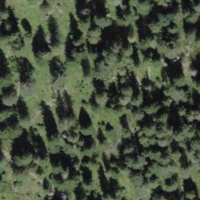
EUNIS habitat code: 43
Species observed at this site:
Gymnocarpium robertianum